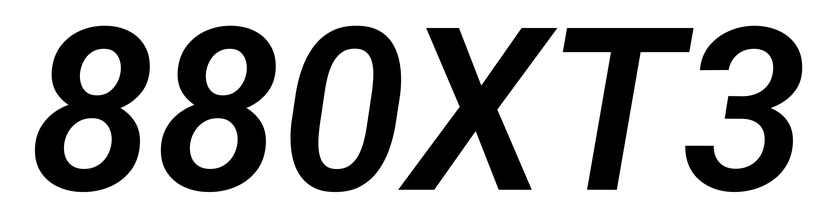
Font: Roboto-Italic_SemiBold_Italic